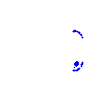
Particle: pion